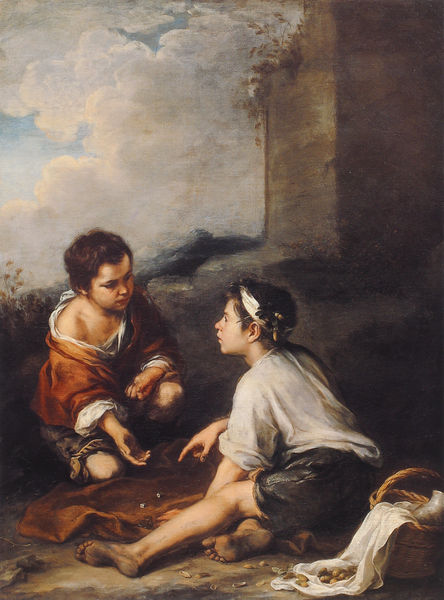
Titel: Würfelspielende Kinder
Künstler: Bartolomé Esteban Murillo
Institution: Wien, Akademie der bildenden Künste
Schlagwörter: fuß, himmel, wolken, sand, weiss, haus, rot, tuch, wiese, wolke, hemd, wand, erde, kind, schulter, kinder, trauben, beine, bein, jungen, mauer, idylle, picknick, haarband, korb, junge, spiel, ruine, würfel, fusssohle, nüsse, dreckig, ruin, murmel, kinder#, murmeln, murmelspiel, pistazien